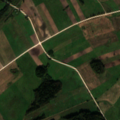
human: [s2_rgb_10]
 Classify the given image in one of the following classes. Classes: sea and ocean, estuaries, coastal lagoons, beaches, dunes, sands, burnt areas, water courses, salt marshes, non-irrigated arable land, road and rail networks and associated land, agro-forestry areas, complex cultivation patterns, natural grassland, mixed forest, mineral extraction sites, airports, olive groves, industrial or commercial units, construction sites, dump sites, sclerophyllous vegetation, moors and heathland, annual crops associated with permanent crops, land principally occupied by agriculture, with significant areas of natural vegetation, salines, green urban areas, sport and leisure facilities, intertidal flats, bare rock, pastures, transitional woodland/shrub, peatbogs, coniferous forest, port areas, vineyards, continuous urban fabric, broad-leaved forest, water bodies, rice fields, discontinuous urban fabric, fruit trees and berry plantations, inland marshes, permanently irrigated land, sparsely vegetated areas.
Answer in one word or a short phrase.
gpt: non-irrigated arable land, pastures, complex cultivation patterns, mixed forest